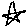
Label: star